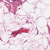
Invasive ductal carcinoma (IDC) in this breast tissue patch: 0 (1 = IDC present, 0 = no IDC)